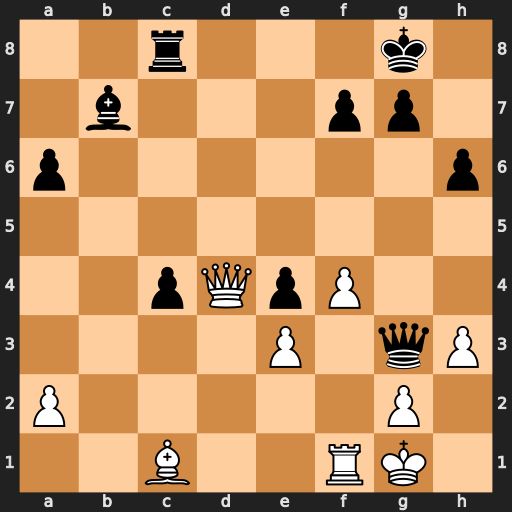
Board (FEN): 2r3k1/1b3pp1/p6p/8/2pQpP2/4P1qP/P5P1/2B2RK1
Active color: w
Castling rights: -
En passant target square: -
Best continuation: Qd7 Qg6 Qxb7